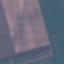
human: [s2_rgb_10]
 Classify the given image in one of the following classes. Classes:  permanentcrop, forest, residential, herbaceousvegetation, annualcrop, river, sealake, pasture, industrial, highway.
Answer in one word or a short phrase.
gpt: AnnualCrop